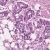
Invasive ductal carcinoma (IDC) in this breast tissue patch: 1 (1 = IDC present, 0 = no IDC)